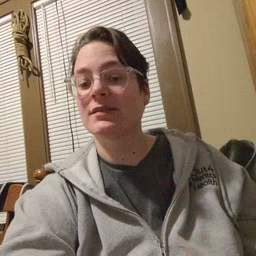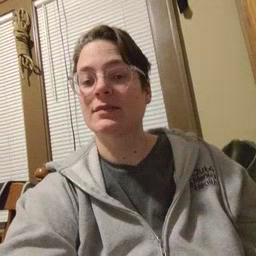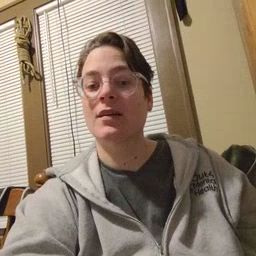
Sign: chin